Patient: sex M, age 58
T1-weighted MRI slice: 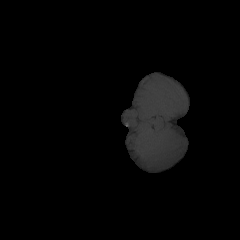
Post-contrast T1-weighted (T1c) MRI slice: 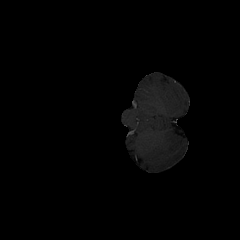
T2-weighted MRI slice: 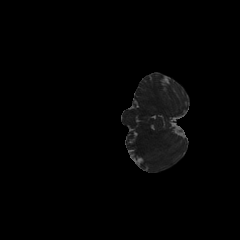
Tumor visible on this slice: no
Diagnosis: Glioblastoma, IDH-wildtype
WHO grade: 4